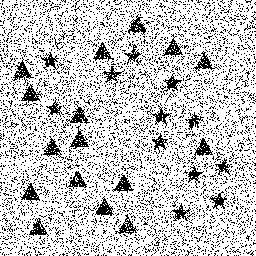
Squares: 0
Triangles: 16
Stars: 12
Total shapes: 28